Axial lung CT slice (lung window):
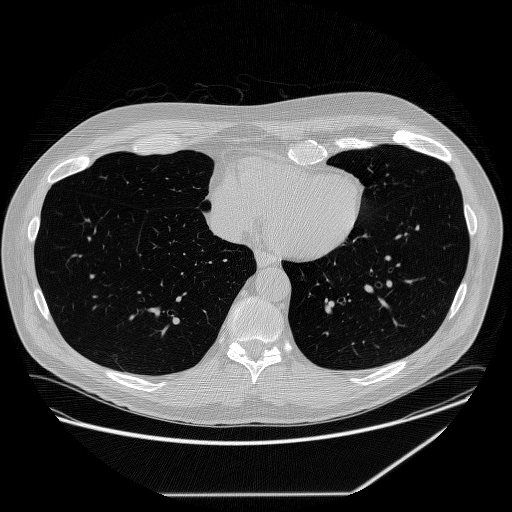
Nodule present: no